Question: I've read <URL>:
MSDN :
> The Constant Scan operator introduces one or more constant rows into a
query. A Compute Scalar operator is often used to add columns to a row
produced by a Constant Scan operator.
very unclear.
For example :
why does 'SELECT TOP 1 GETDATE()' produces :

While 'select getdate()' produces nothing. ( in execution plan).
I guess it has to do with constant scan. so :
- - - 'select top 1 getdate()''select getdate()'
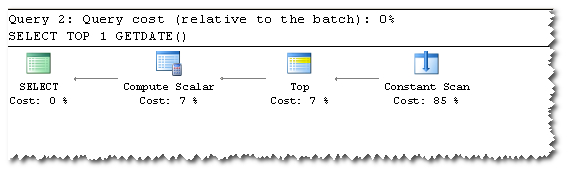
Answer: Because of the operators that are used in fulfilling a query are specified in terms of one or more input rowsets and one or more output rowsets, it makes sense that if you write a query that requires the use of one of those operators, you'd better make sure that the input that you present to that operator is a rowset.
So the constant scan operator is a special operator that can take one or more scalar inputs and generate a rowset.
It makes composing operators far easier.
---
> Why does 'select top 1 getdate()' yield different result than plain 'select getdate()'
Because you've asked to use the 'TOP' operator. And the 'TOP' operator expects to have an input rowset.
---
To why I think focussing on the performance is irrelevant:
'''
SET STATISTICS TIME ON
GO
SELECT TOP 1 GETDATE()
GO
SELECT GETDATE()
'''
Messages:
That is, we can't even get a measure of the amount of time that either statement takes to execute.